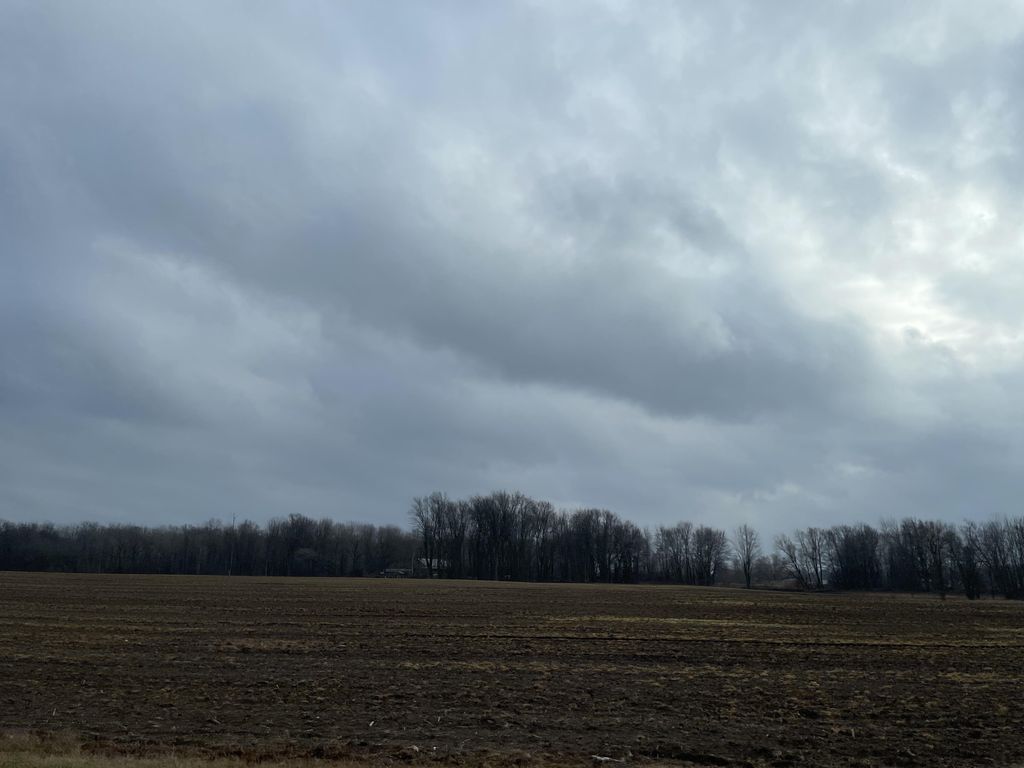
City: kitchener-waterloo